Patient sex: M
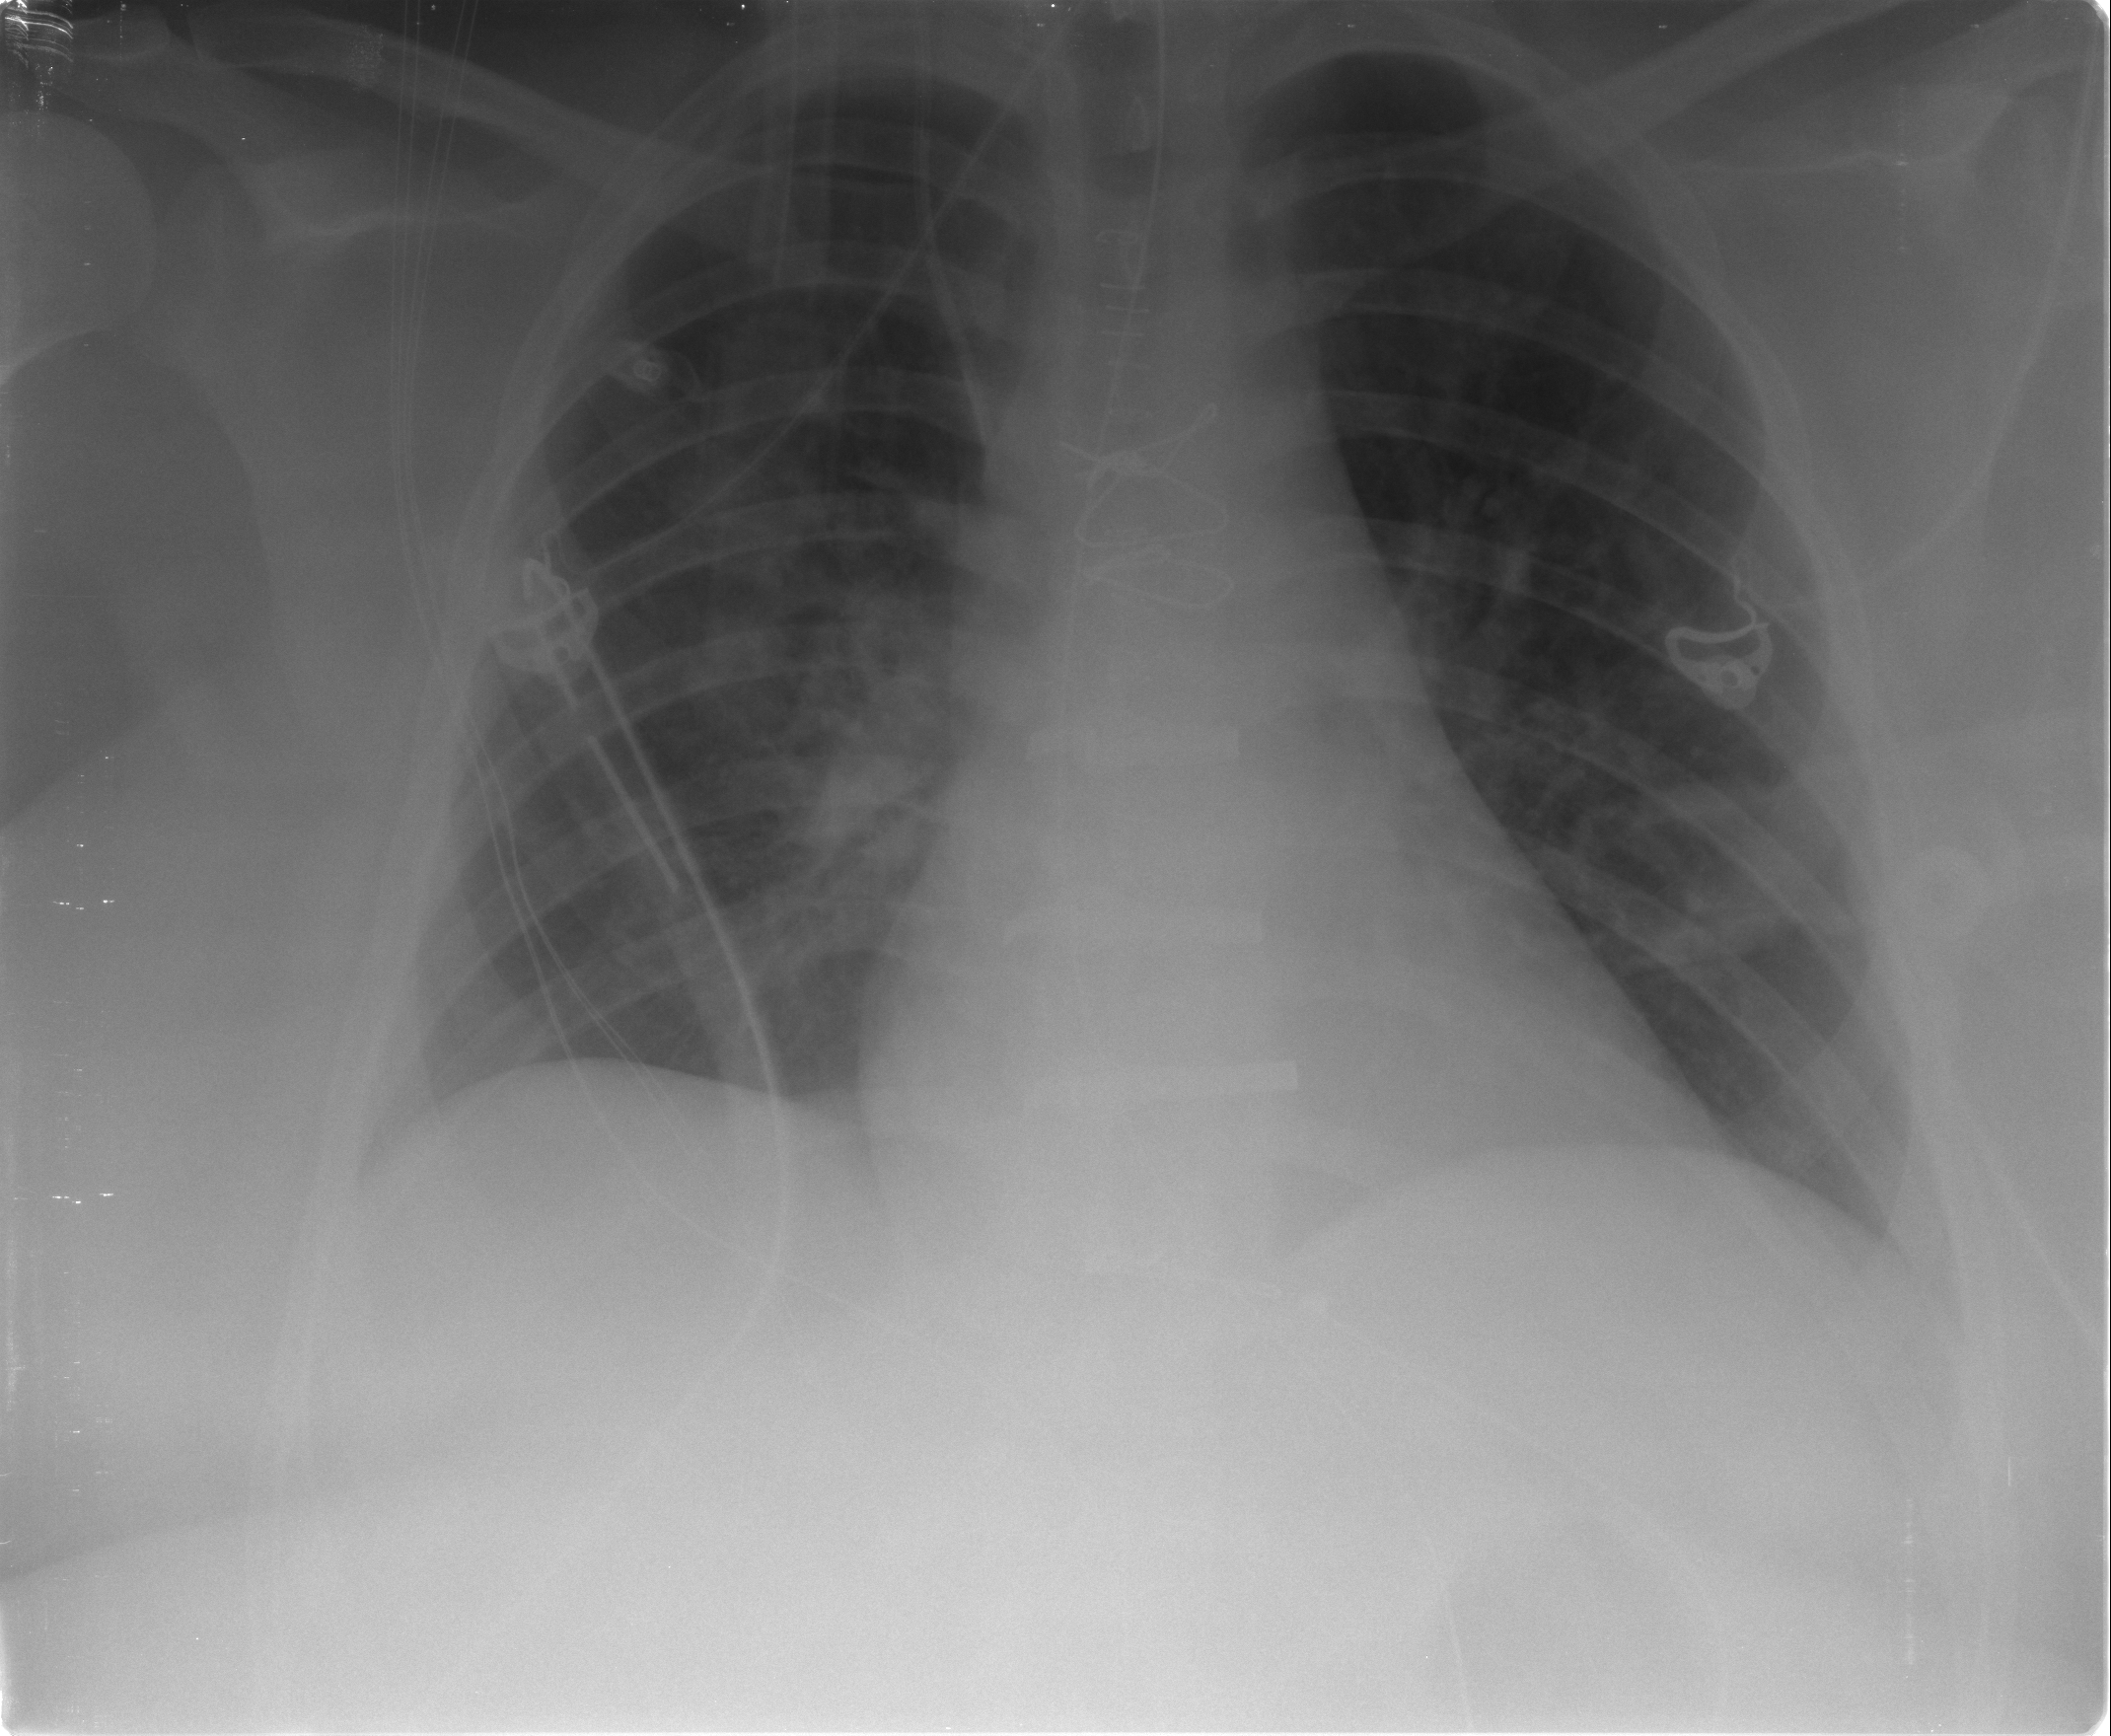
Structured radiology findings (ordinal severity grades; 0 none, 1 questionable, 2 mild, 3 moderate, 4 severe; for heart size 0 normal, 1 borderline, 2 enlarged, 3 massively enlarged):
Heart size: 1
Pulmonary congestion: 0
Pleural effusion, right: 0
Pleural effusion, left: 0
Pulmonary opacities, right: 2
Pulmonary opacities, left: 2
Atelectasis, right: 2
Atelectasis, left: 1